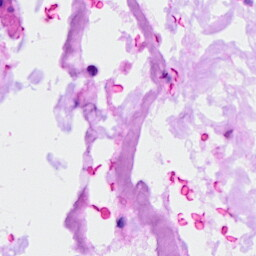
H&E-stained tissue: Ovarian